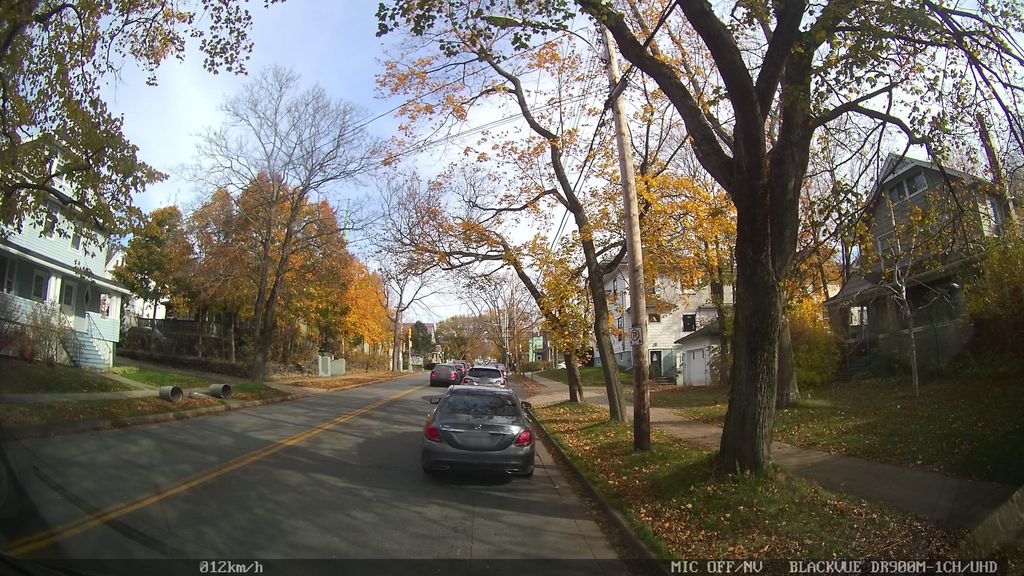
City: halifax